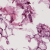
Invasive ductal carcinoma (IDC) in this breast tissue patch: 0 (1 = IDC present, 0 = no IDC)